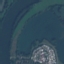
Land use / land cover: River